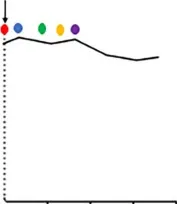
Weight.
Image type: chart (chart)